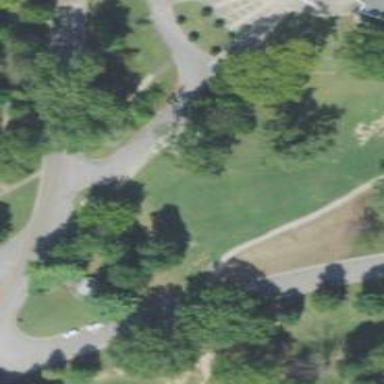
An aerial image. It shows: Path for golf carts.